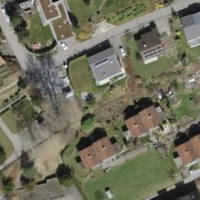
EUNIS habitat code: 55
Species observed at this site:
Aruncus dioicus